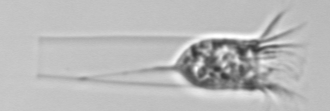
Label: Eutintinnus